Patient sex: M
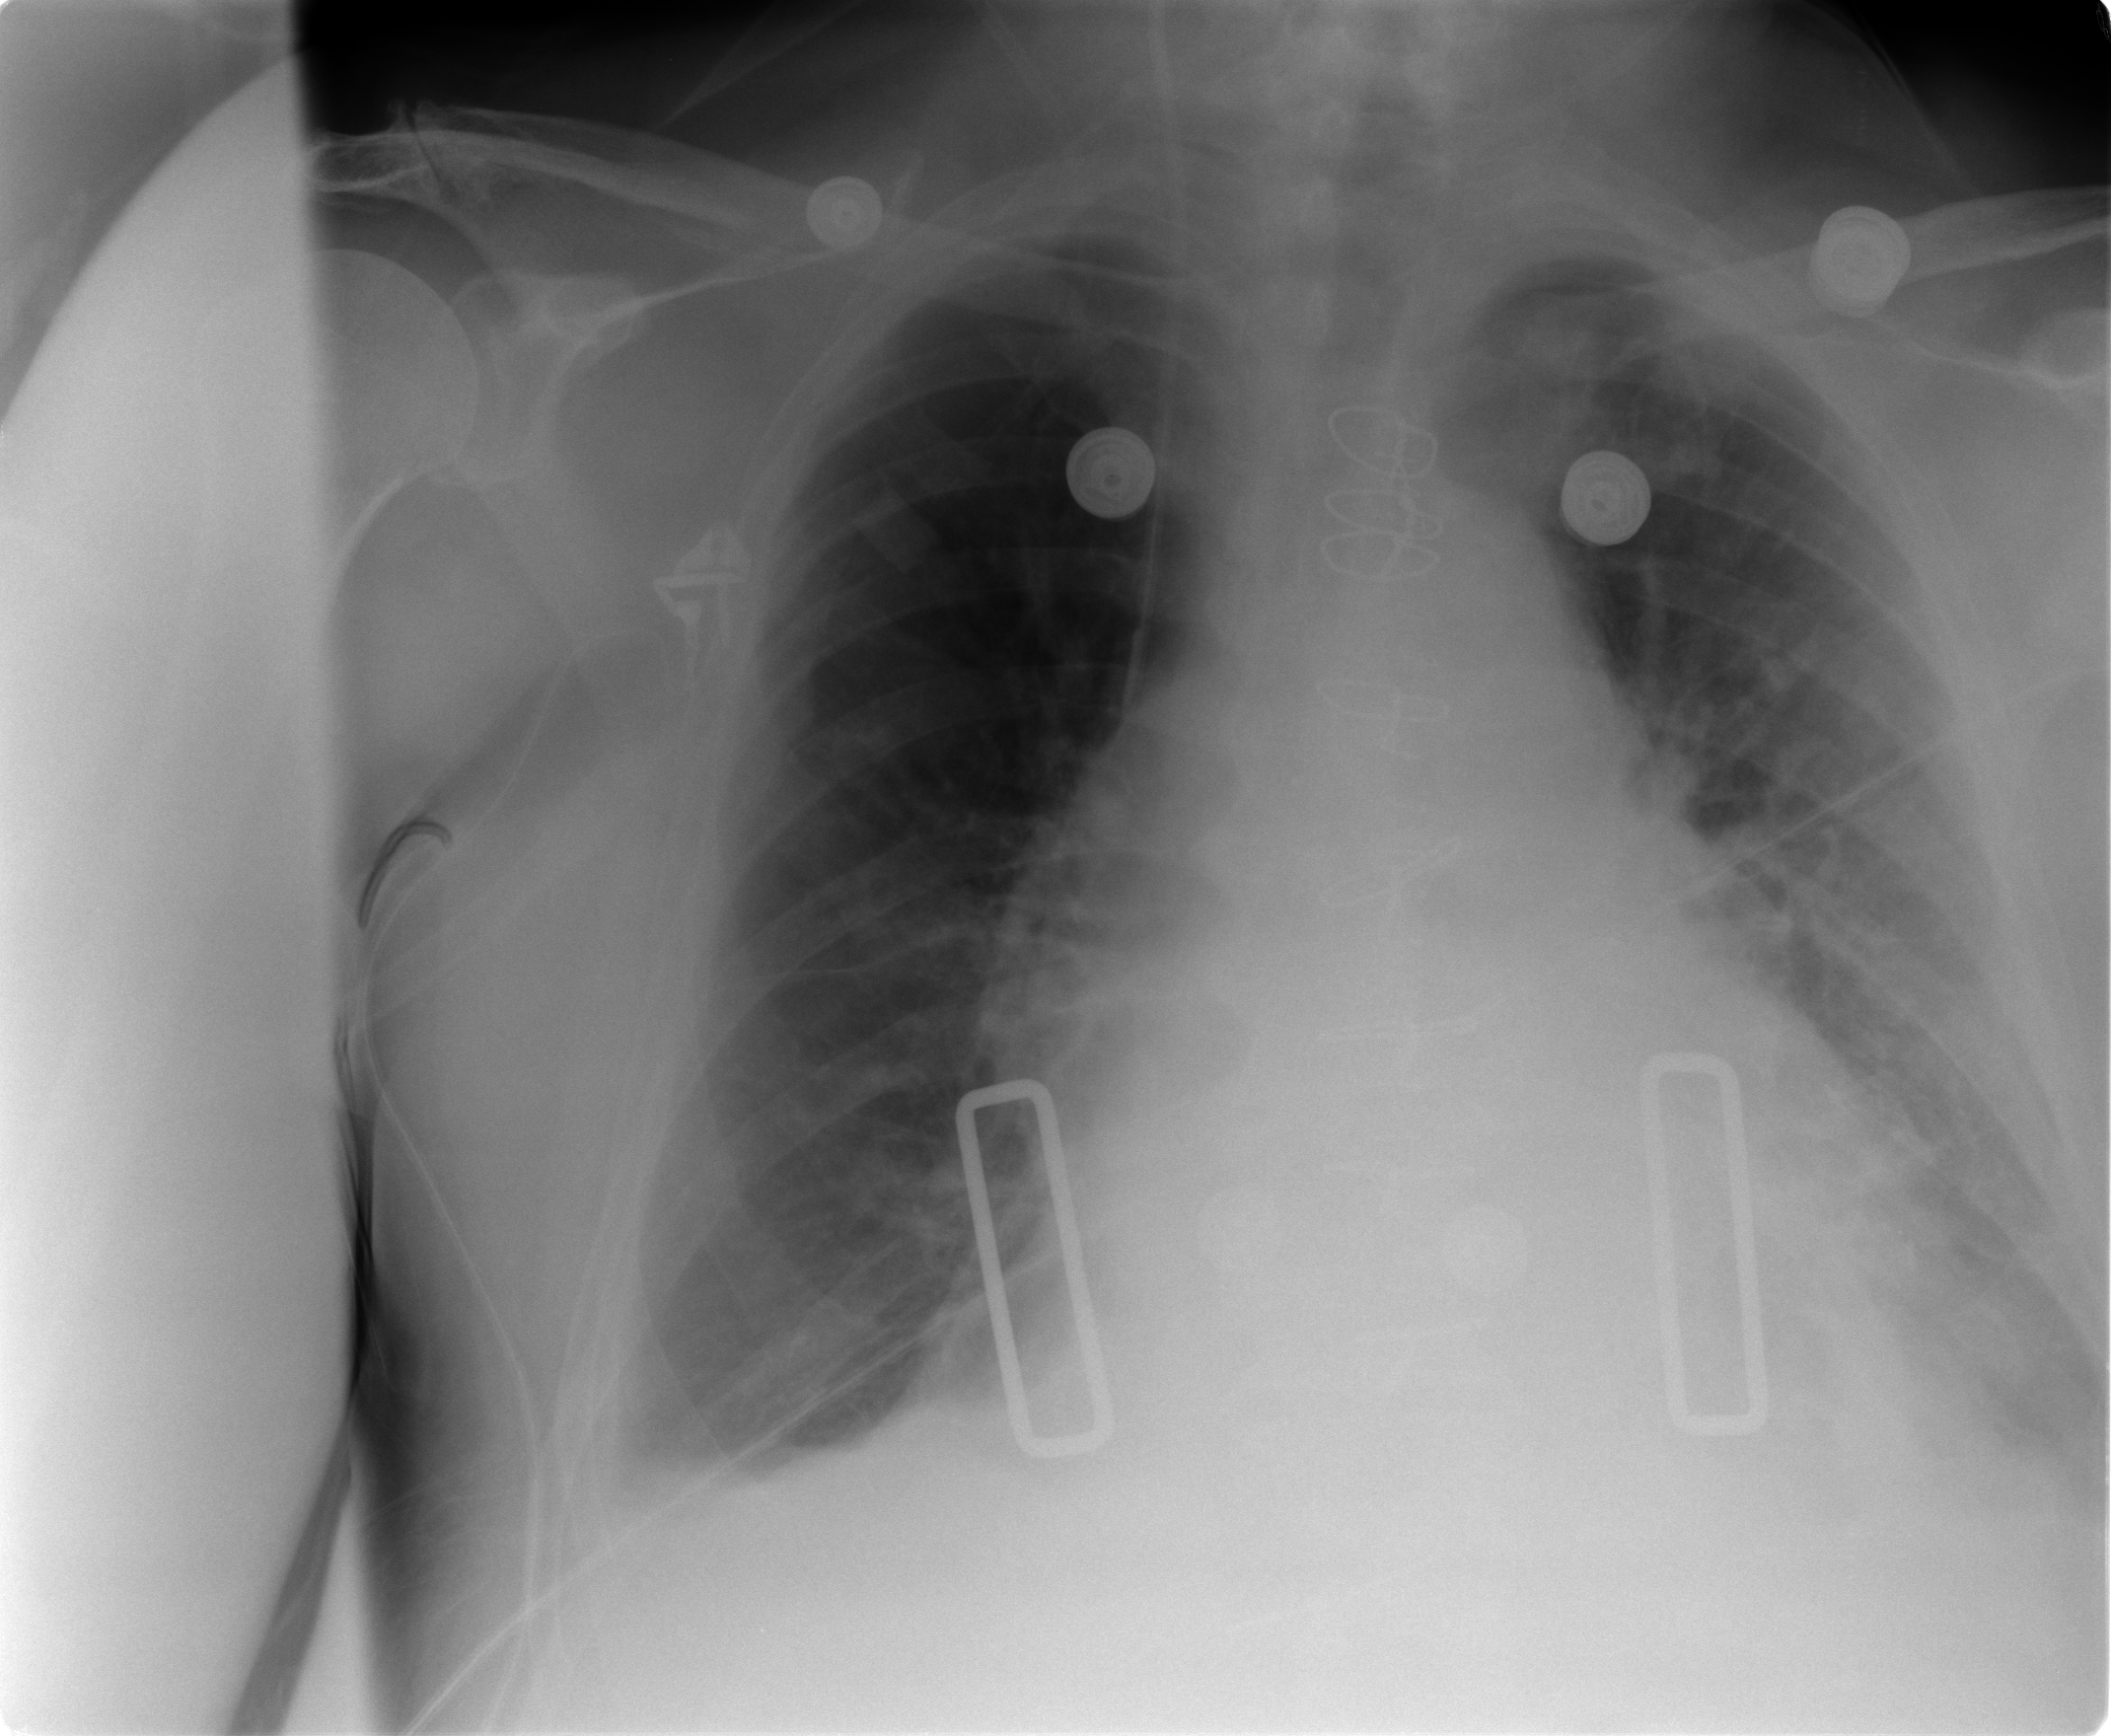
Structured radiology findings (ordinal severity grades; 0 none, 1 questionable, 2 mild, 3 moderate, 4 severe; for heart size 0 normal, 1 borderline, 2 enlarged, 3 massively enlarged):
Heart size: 2
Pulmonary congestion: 2
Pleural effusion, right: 2
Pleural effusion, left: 2
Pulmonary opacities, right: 0
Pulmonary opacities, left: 0
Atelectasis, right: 2
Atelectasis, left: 2